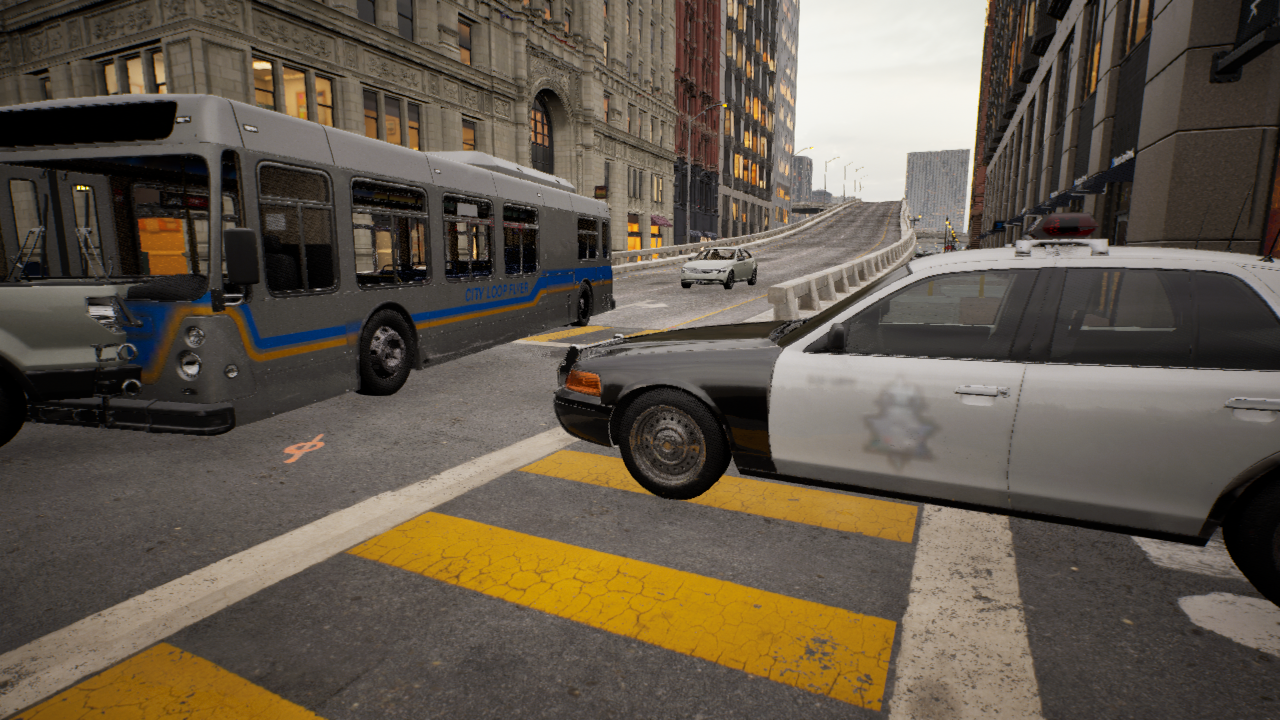
Venue: residential
Lighting: golden hour
Vehicle rig: sedan